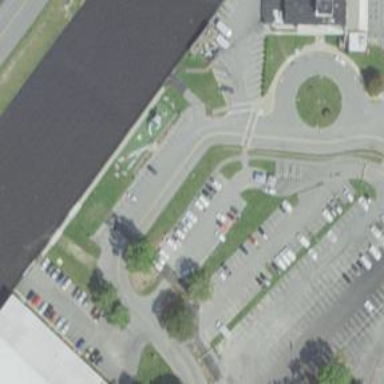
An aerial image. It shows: Parking area with surface.